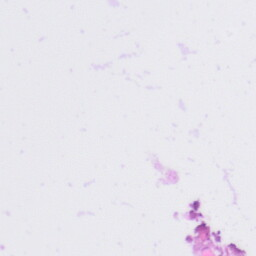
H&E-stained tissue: Tonsil